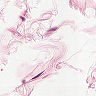
Metastatic tissue present: no